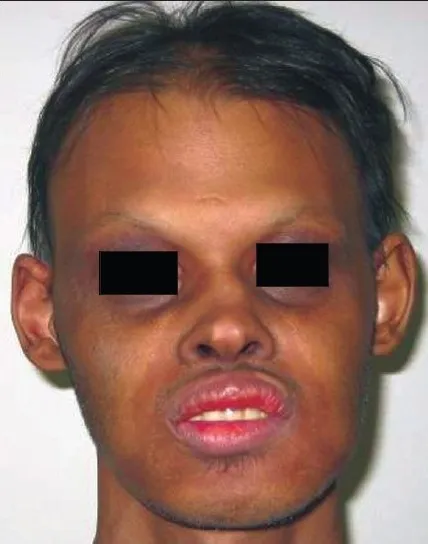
Postoperative photograph of the patient.
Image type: medical_photograph (oral_photograph)